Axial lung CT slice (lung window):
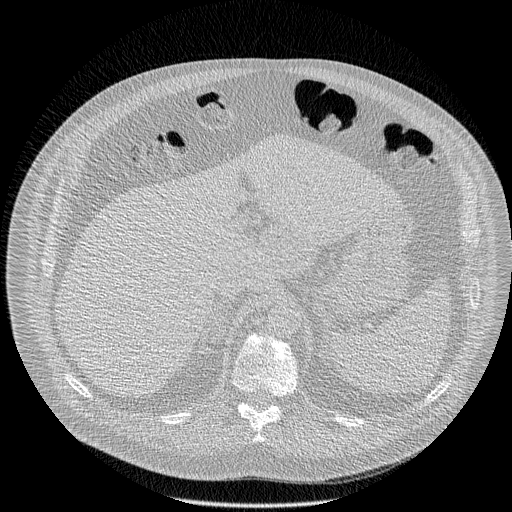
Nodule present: no